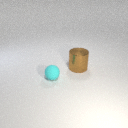
small cyan rubber sphere to the left of large brown metal cylinder